Question: I'm wondering how I should go about drawing a uibezierpath where the stroke width peaks at the center of the arc. Here's an example of what I mean:

Either I have to go through each point when drawing, and set the stroke width accordingly, or there's an easier way. Can anyone point me in the right direction?
Thanks
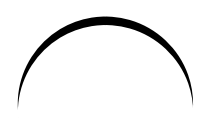
Answer: You can just draw the two outer paths with no stroke, join them, and then fill in the space between them.